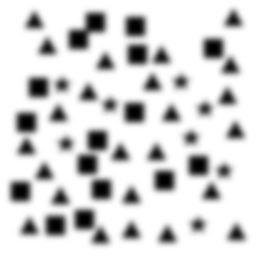
Squares: 16
Triangles: 24
Stars: 8
Total shapes: 48